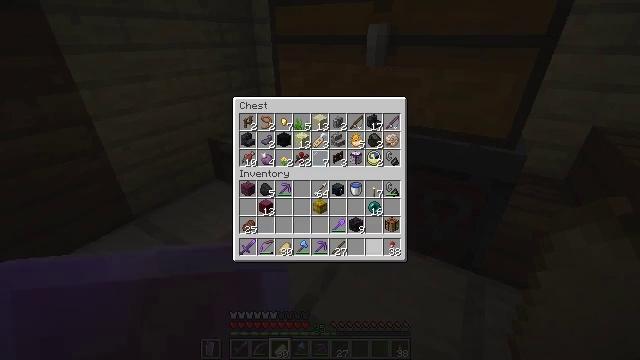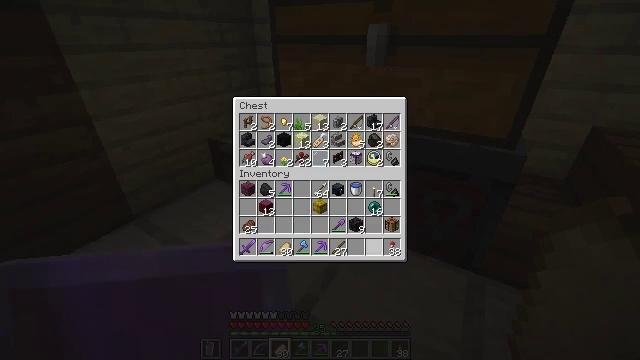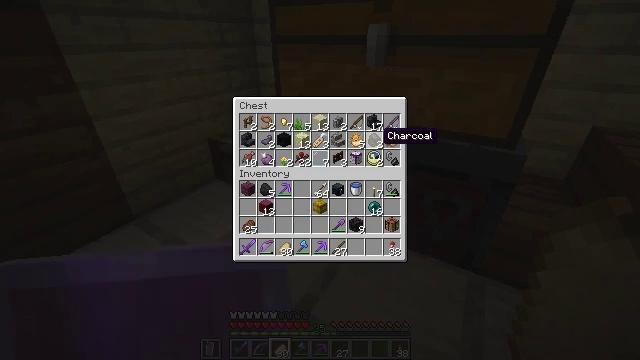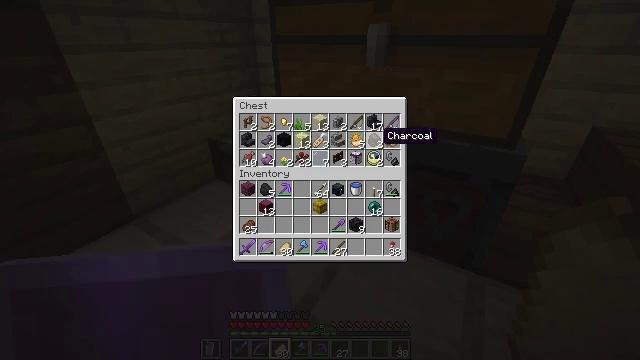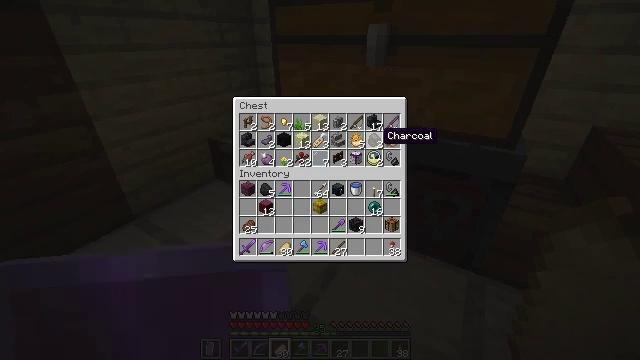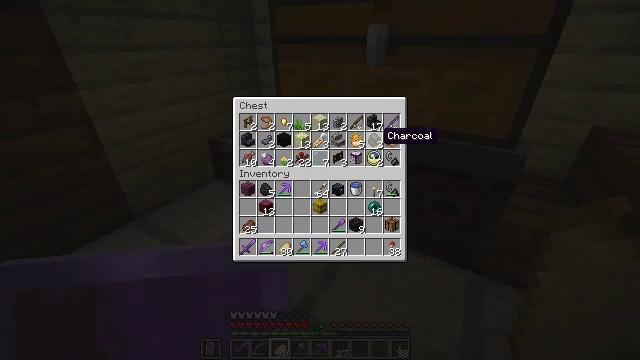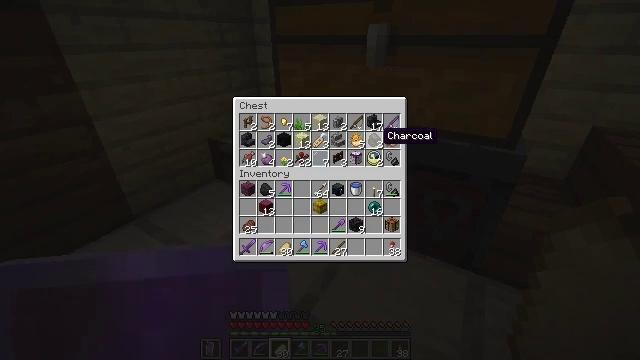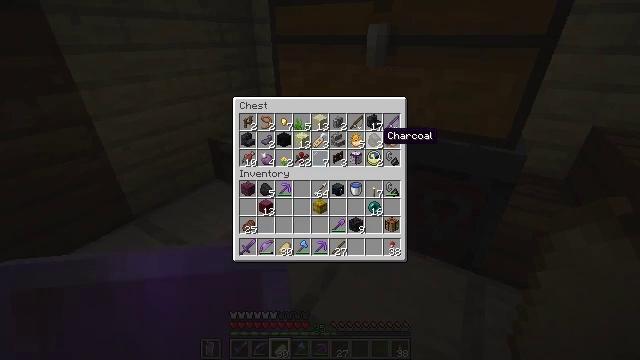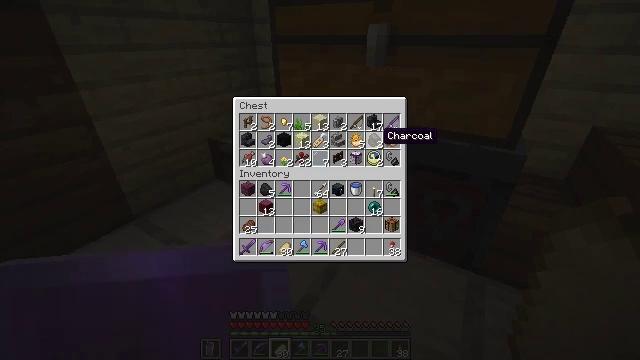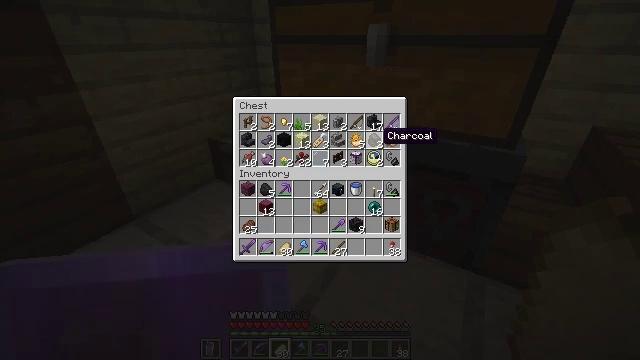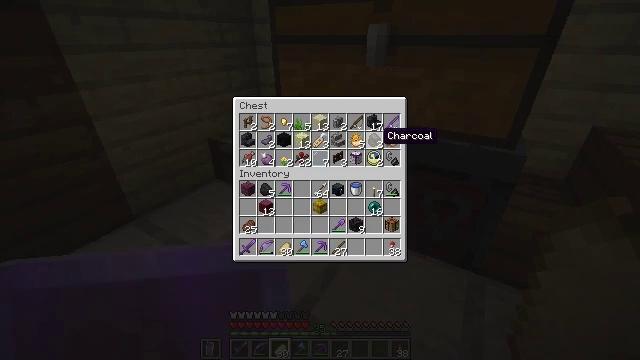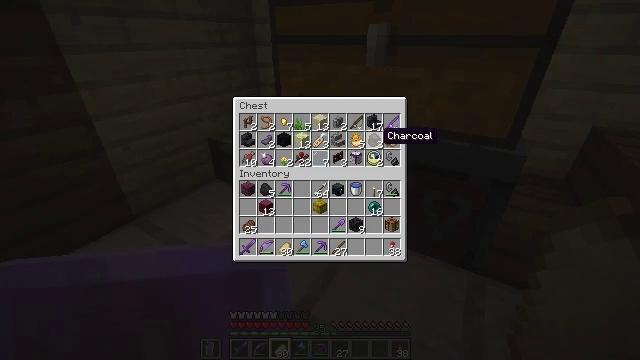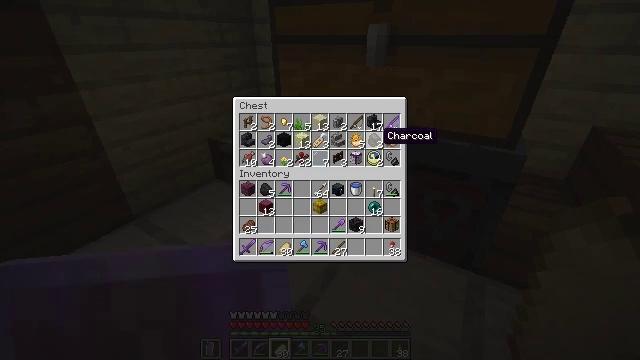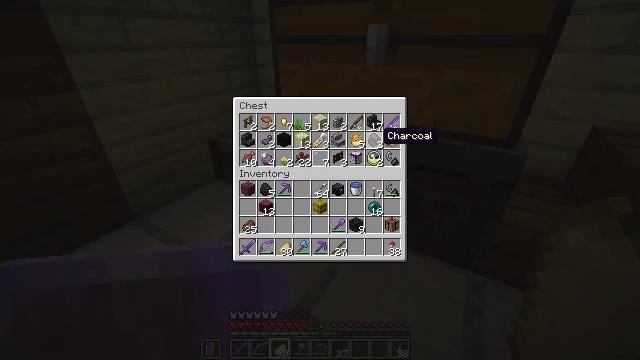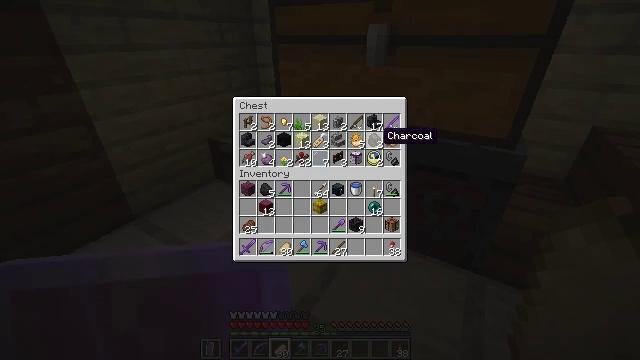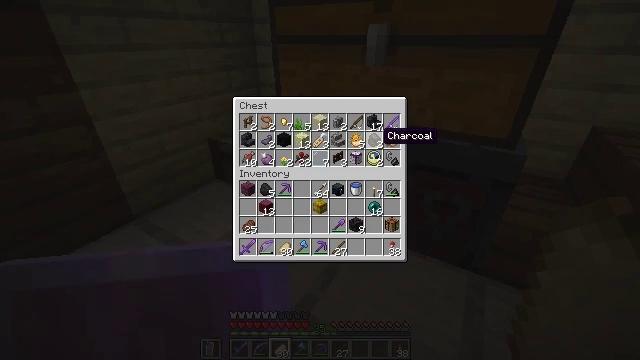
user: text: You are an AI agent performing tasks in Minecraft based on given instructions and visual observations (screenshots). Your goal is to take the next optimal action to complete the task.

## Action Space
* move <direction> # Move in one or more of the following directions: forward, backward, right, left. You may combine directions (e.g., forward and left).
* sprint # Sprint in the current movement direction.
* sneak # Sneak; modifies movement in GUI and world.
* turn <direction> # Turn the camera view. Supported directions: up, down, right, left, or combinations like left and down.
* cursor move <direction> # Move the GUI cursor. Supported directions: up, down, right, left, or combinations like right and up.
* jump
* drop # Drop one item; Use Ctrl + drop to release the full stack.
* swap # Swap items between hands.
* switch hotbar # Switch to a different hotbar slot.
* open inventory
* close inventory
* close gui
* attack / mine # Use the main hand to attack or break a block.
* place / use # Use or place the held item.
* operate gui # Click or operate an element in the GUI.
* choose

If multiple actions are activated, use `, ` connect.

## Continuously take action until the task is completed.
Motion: motion action
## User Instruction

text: Mine the magenta shulker box.
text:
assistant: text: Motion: no_op
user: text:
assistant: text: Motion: sneak, turn up
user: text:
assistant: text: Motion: no_op
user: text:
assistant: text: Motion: no_op
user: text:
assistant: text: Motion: no_op
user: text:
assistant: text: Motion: no_op
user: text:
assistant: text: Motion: no_op
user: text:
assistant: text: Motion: no_op
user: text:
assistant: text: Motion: no_op
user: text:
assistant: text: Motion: no_op
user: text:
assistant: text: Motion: no_op
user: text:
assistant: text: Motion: no_op
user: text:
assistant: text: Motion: no_op
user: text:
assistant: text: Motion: no_op
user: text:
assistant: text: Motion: no_op
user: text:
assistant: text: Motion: no_op
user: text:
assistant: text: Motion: no_op
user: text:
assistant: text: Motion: no_op
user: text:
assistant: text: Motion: no_op
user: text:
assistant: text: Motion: no_op
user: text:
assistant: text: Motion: no_op
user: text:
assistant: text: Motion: sneak
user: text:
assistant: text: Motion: sneak
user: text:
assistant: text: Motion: sneak, attack / mine
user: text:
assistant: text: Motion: sneak, attack / mine
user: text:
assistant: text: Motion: sneak, attack / mine
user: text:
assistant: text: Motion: sneak
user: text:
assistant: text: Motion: sneak
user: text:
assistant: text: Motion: sneak
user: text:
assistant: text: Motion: no_op